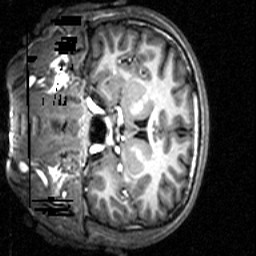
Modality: T1w
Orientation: coronal
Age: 19
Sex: male